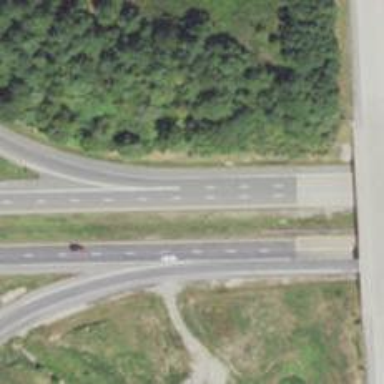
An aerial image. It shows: Motorway junction.